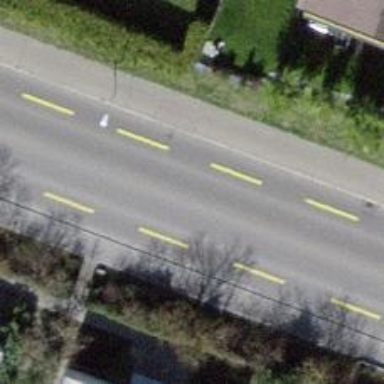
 equipped with cycle lane on both sides."